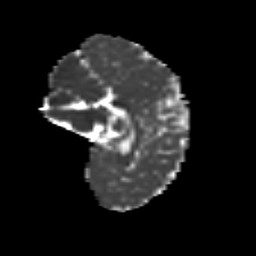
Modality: MD
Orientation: sagittal
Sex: male
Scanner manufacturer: siemens
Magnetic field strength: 3 T
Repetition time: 5 s
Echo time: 0.071 s